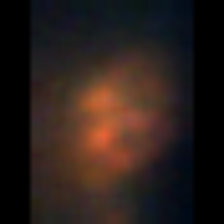
Taxon: Unknown_detritus
Group: Unknown